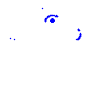
Particle: kaon